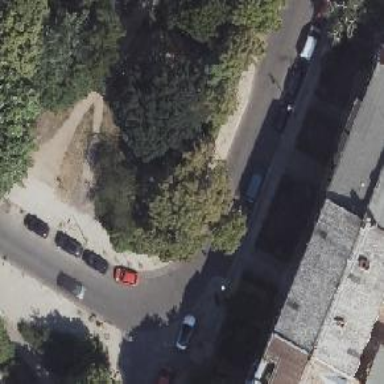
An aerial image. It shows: Residential road with asphalt surface. There is parking lane on the right.